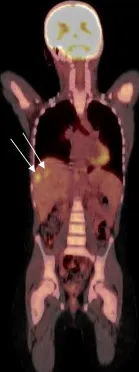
Fluorodeoxyglucose-positron emission tomography scan response assessment during therapy. (B) At hepatic progression (metastatic lesions to segments 7 and 8 shown).
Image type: radiology (pet)